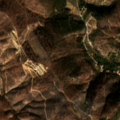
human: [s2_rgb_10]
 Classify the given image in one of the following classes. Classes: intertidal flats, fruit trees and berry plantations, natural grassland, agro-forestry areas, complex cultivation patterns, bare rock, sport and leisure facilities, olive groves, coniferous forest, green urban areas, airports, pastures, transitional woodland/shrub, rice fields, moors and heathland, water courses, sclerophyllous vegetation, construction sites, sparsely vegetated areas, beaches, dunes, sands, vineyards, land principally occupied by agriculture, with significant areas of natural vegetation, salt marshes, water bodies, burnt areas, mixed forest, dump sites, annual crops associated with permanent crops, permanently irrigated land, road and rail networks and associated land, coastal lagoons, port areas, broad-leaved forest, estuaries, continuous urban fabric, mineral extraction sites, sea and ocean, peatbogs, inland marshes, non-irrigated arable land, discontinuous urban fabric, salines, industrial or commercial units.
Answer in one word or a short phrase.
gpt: broad-leaved forest, transitional woodland/shrub